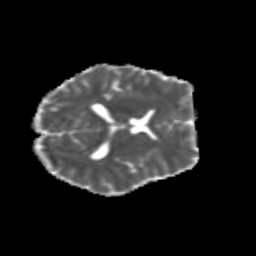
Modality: MD
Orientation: axial
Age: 20
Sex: male
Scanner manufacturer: siemens
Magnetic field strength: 3 T
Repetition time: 3.5 s
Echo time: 0.113 s